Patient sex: M
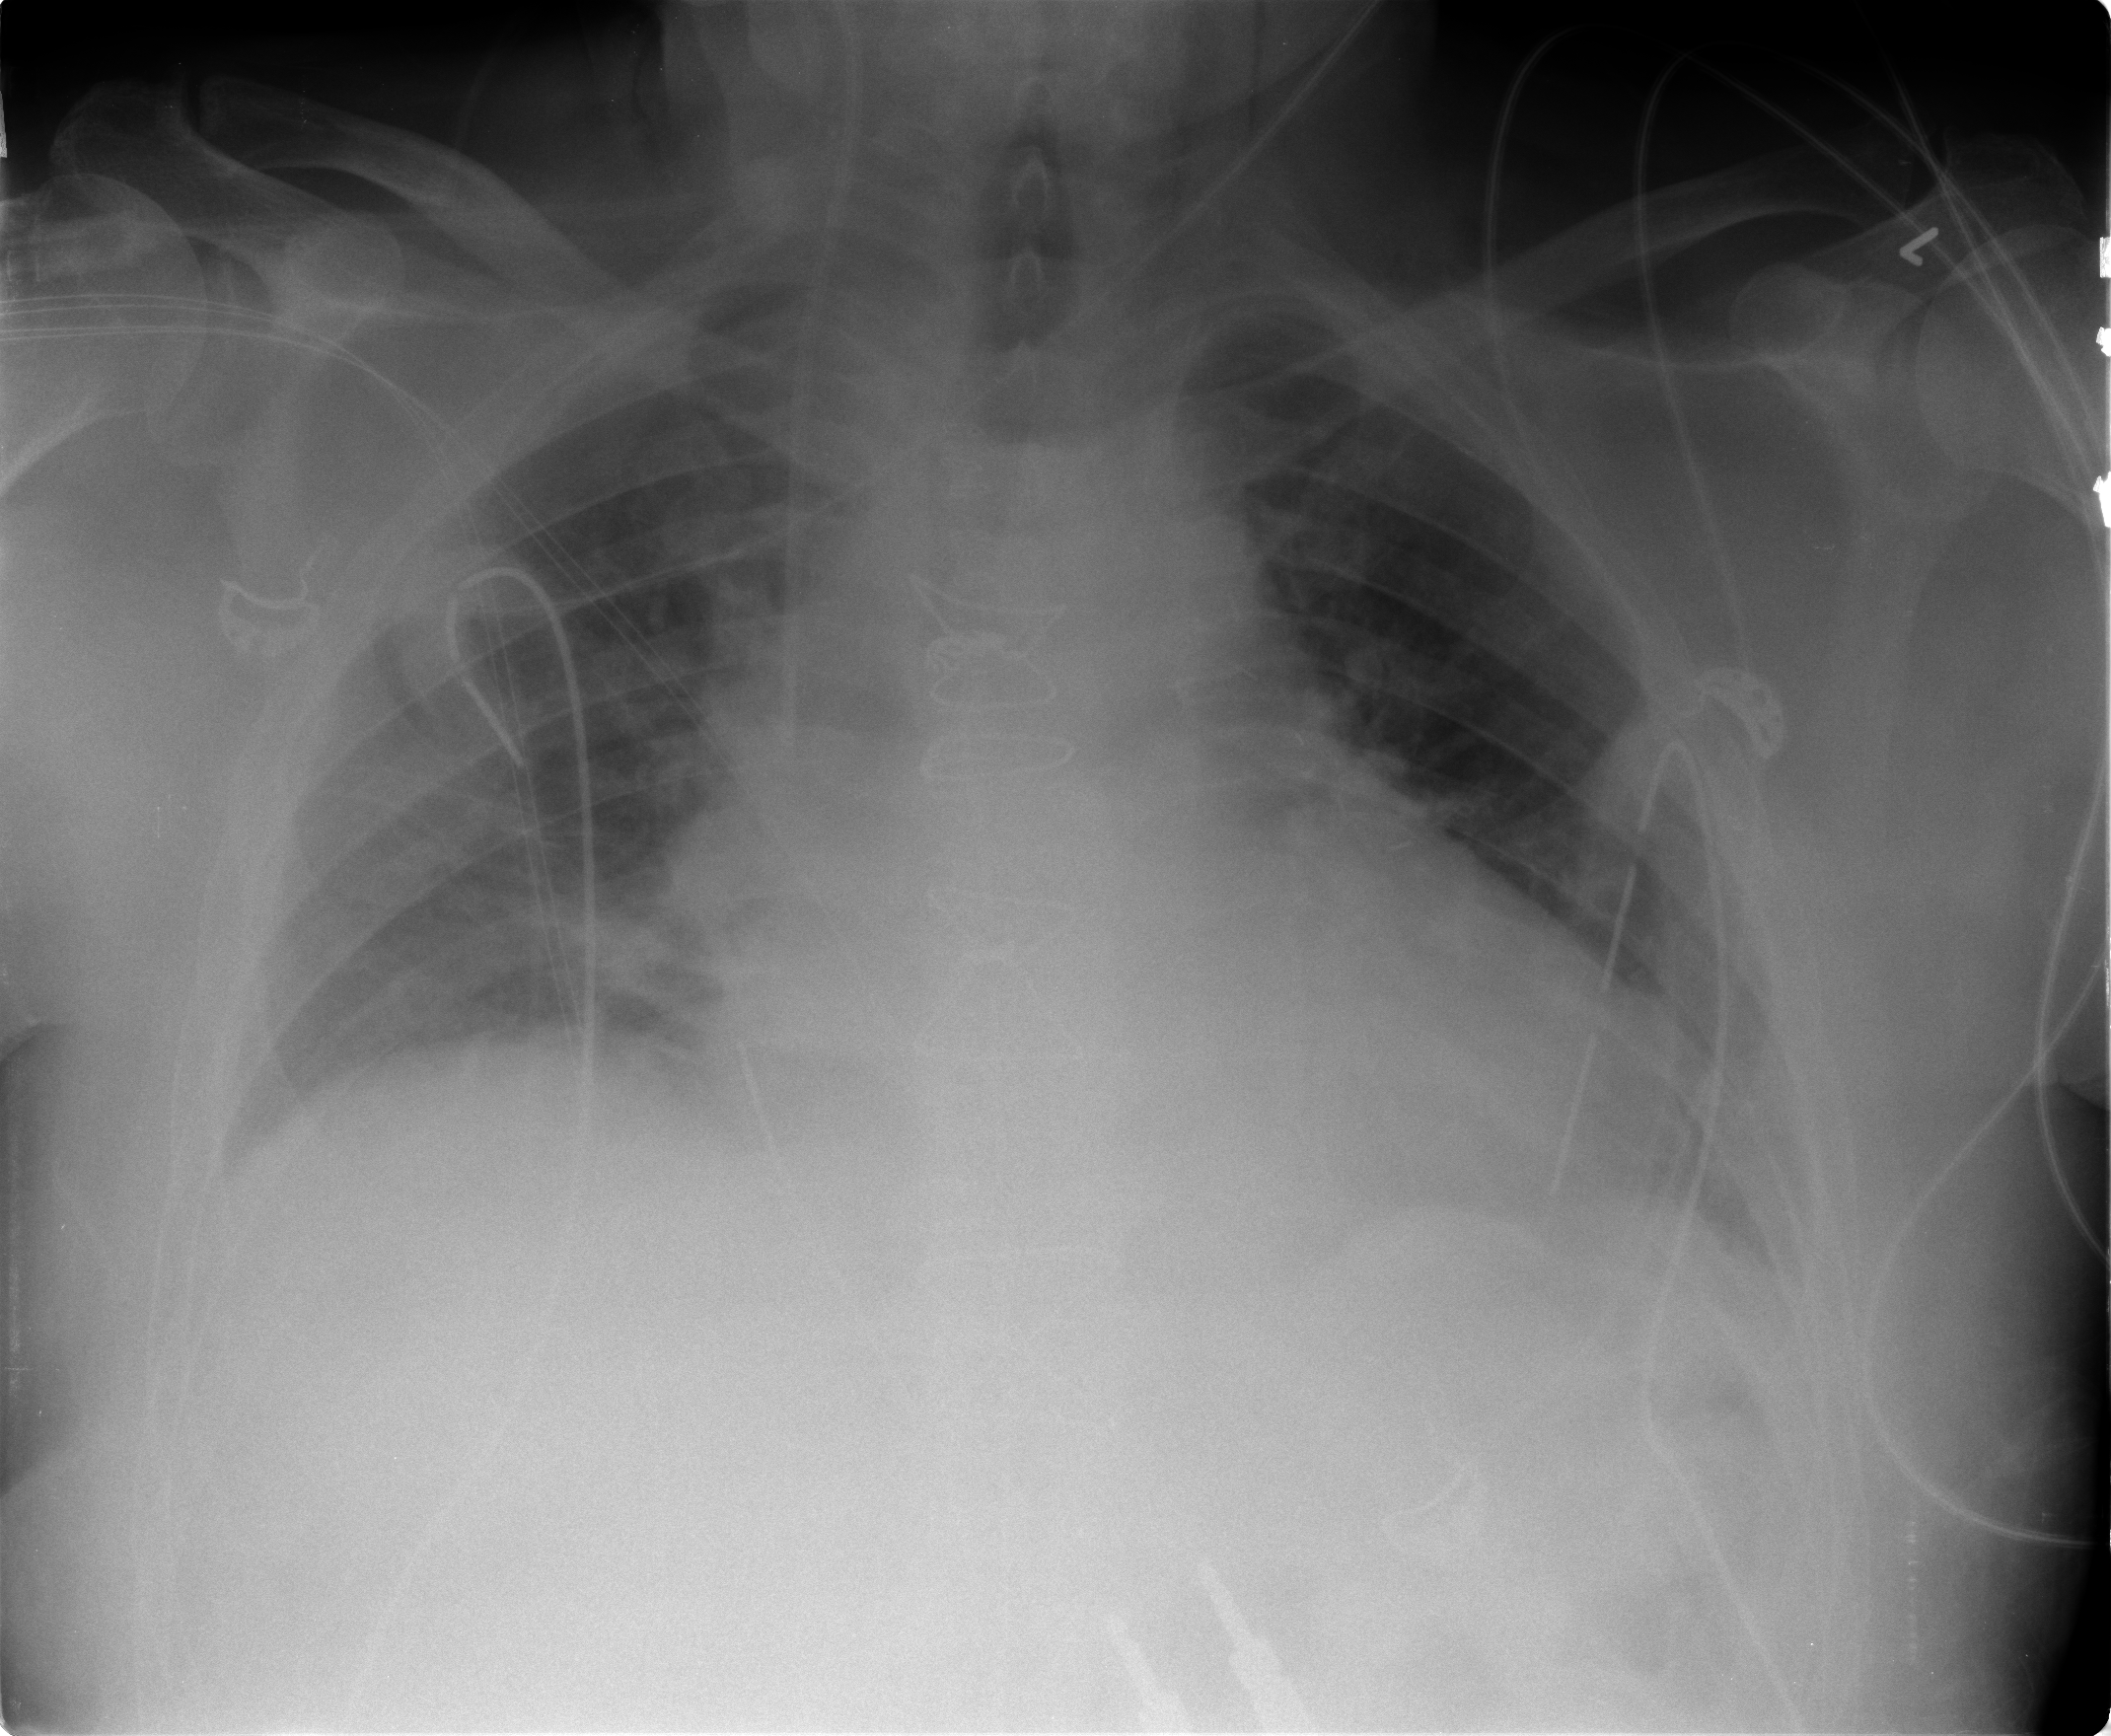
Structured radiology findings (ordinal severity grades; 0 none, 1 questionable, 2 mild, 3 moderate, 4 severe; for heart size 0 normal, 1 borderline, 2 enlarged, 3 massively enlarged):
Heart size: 2
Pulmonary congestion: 2
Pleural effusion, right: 0
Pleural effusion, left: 1
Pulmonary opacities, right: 1
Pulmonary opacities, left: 0
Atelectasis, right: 2
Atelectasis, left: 2